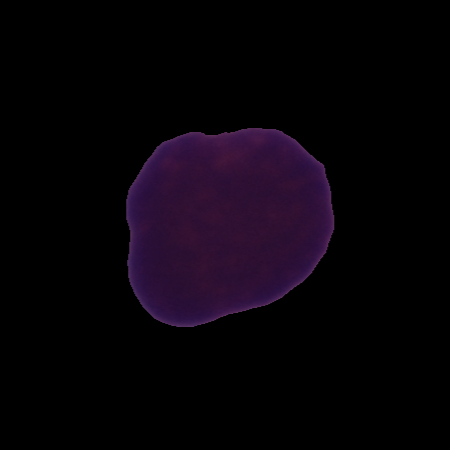
Label: healthy